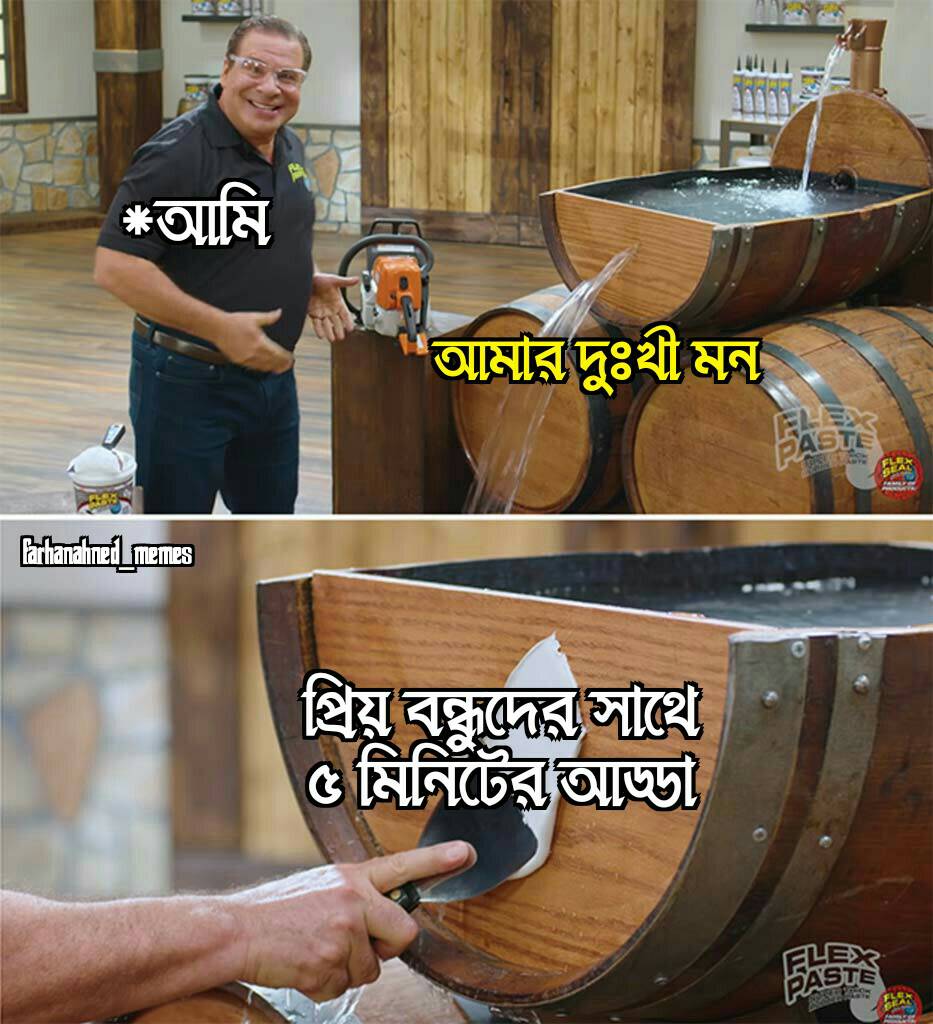
Text: *আমি আমার দুঃখী মন প্রিয় বন্ধুদের সাথে ৫ মিনিটের আড্ডা
Label: Non Hate